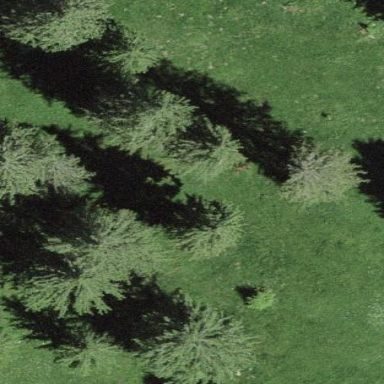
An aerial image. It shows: Beautiful woodland area.